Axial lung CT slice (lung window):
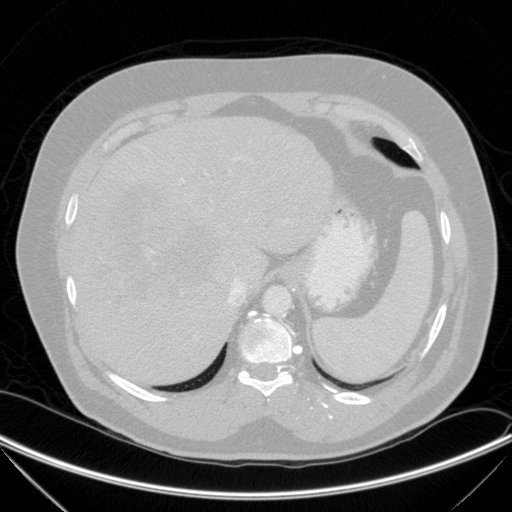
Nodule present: no